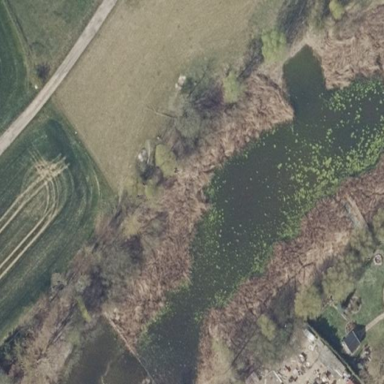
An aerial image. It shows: Pond surrounded by natural water.